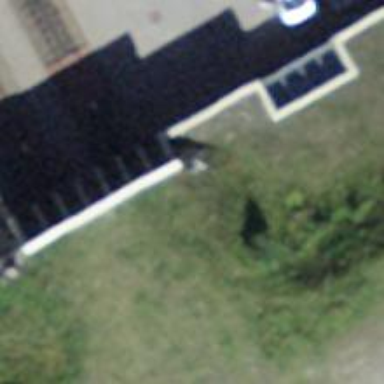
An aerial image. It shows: Platform edge at railway station.